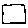
Label: square